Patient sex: M
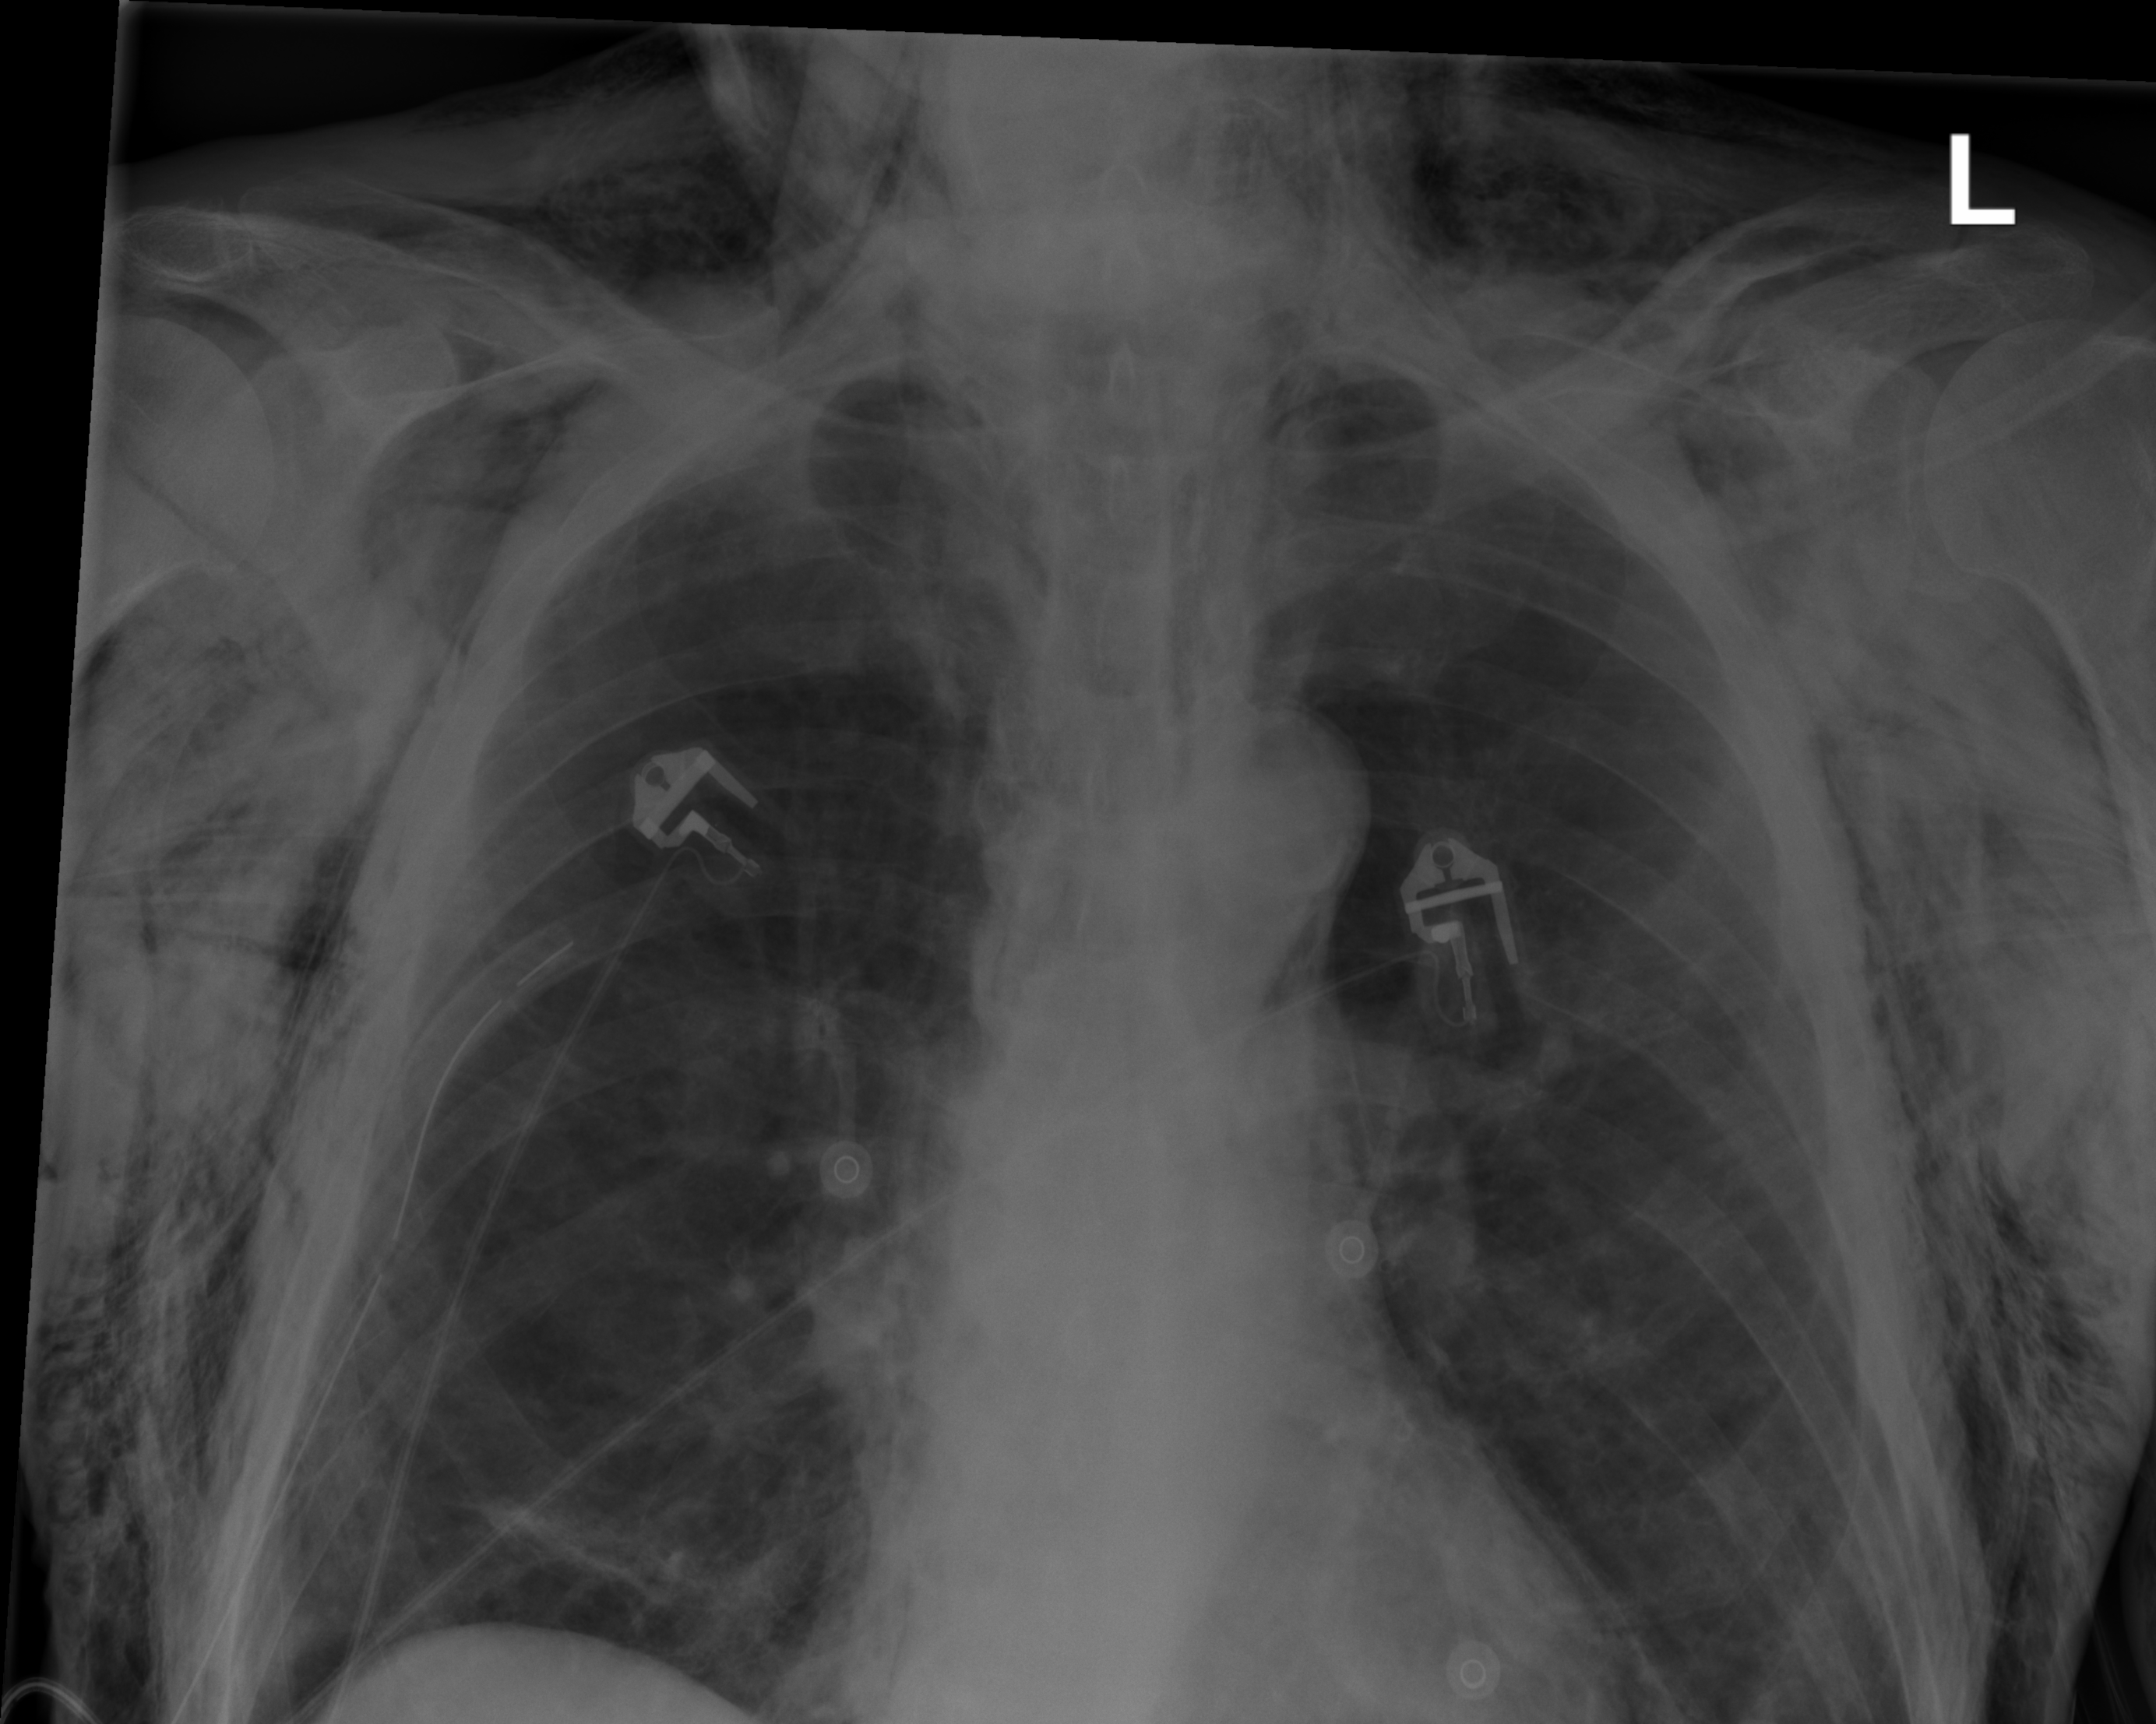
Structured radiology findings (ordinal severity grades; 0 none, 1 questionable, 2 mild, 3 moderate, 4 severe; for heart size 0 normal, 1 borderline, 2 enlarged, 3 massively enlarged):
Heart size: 0
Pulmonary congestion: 0
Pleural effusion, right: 0
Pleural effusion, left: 0
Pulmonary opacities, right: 0
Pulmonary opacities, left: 0
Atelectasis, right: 2
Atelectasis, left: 0